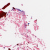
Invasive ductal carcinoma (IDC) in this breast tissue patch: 0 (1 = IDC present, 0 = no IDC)